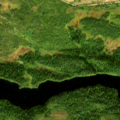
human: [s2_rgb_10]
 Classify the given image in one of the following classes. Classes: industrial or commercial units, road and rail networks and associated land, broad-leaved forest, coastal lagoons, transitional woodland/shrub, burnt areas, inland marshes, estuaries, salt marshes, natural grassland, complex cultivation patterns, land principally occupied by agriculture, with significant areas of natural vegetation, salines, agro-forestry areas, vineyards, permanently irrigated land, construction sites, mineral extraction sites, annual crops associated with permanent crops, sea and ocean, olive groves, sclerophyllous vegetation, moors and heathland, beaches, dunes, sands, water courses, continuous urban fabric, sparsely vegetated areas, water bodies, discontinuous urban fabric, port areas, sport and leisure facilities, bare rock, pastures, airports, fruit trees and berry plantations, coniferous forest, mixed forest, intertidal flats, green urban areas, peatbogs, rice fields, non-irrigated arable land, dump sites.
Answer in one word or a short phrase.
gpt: coniferous forest, transitional woodland/shrub, water bodies